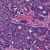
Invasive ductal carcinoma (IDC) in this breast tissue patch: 1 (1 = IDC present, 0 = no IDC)